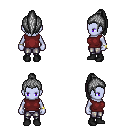
a pixel art fantasy rpg character, female body template, dark elf, purple skin, maroon sleeveless shirt, metal pants, gray long topknot hairstyle, bracelets, black shoes, four views (front, back, left, right), 2x2 character sprite sheet, small pixel art, hard edges, no anti-aliasing